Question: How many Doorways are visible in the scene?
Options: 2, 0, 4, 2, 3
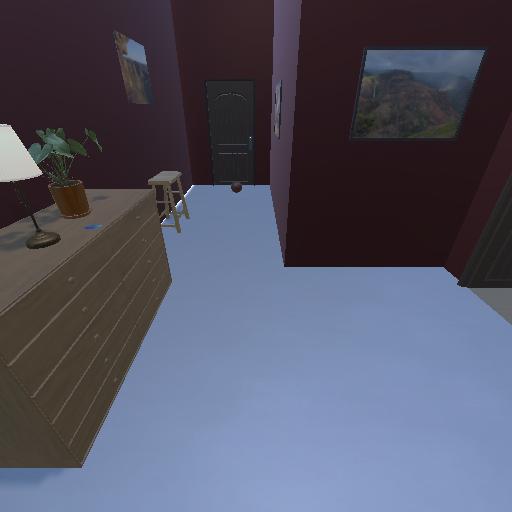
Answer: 2